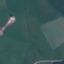
Label: Pasture